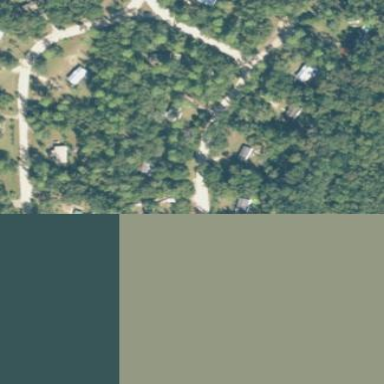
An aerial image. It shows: Residential area known as trailer park.